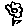
Label: flower